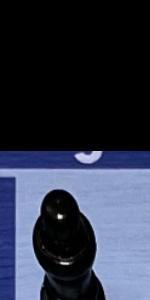
Label: Empty